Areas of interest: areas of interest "Hotel"
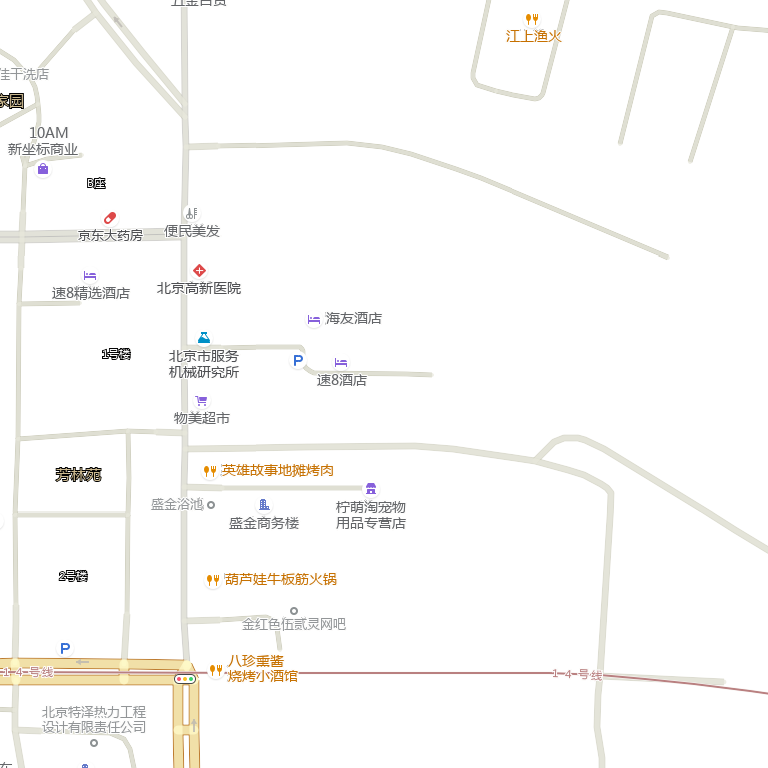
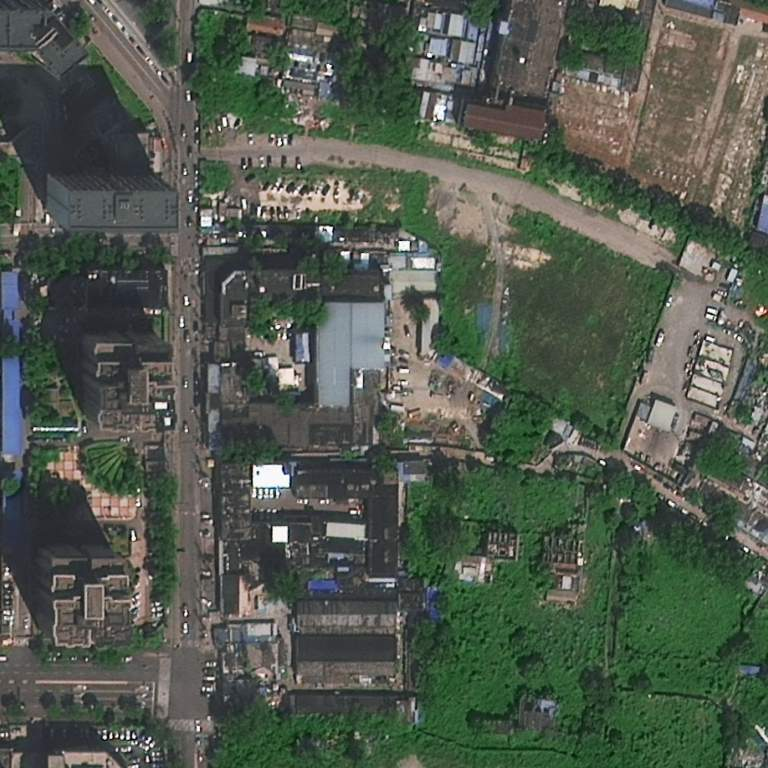